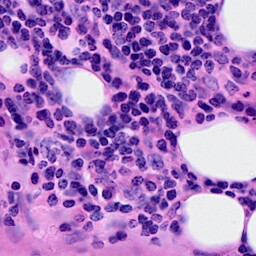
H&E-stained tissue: Breast